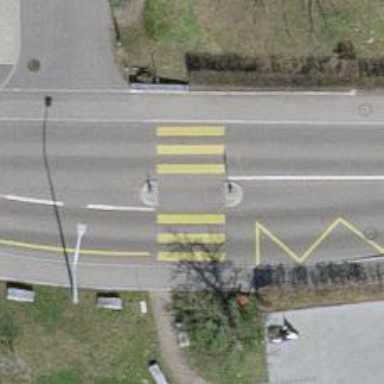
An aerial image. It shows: Uncontrolled zebra crossing on the road.